Interaction volume radius: 10 \u00c5
Interaction volume height: 30 \u00c5
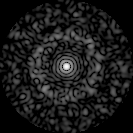
Disorder parameter: 0.8248